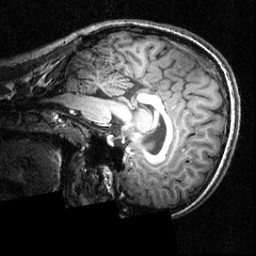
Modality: T1w
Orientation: sagittal
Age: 19
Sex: female
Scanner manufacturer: siemens
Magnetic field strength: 3.951 T
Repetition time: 1.5 s
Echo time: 0.00335 s